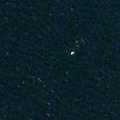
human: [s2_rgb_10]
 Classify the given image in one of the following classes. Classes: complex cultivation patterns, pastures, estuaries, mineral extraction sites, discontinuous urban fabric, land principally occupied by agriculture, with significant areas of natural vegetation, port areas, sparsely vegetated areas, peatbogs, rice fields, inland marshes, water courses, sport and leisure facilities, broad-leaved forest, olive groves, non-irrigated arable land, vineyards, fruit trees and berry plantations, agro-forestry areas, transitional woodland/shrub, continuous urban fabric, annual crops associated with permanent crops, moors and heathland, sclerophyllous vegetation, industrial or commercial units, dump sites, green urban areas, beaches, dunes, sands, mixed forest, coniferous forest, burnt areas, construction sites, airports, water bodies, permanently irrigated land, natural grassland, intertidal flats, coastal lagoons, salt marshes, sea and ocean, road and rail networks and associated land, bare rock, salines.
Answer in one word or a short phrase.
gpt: sea and ocean